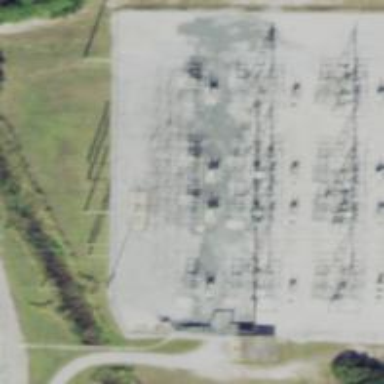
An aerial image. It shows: Power tower.